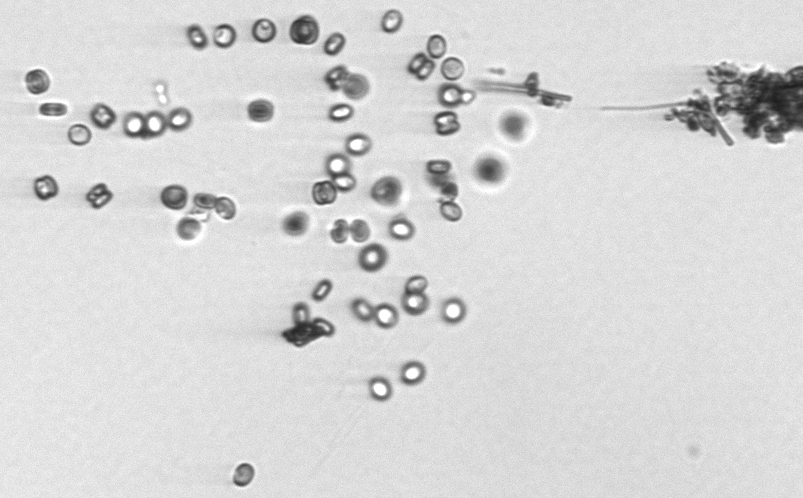
Label: Thalassiosira_sp_aff_mala